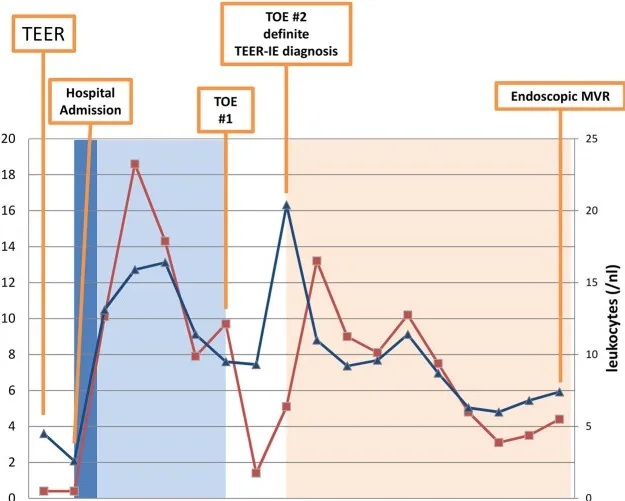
C-reactive protein and leucocytes over the clinical course of infective endocarditis. TEER, transcatheter edge-to-edge repair; TOE, transesophageal echocardiography; IE, infective endocarditis; MVR, mitral valve repair; Pip/Taz, piperacillin/tazobactam; Amp/Sulb, ampicillin/sulbactam; tds, three times a day; qds, four times a day; td, twice daily; CRP, C-reactive protein.
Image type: radiology (spect)